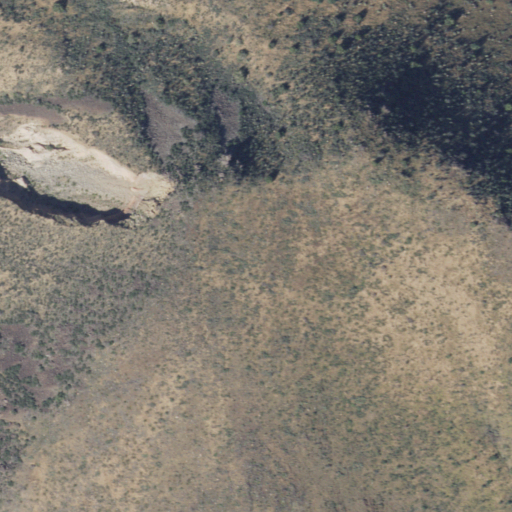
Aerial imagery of mountain in Arizona named Black Mesa containing only shrub